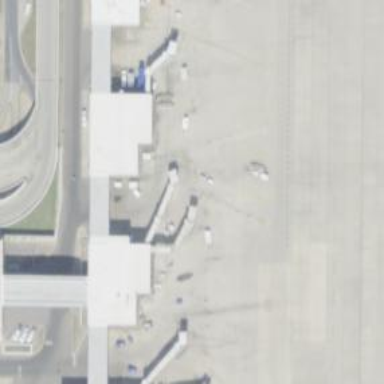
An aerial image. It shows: Airport gate.